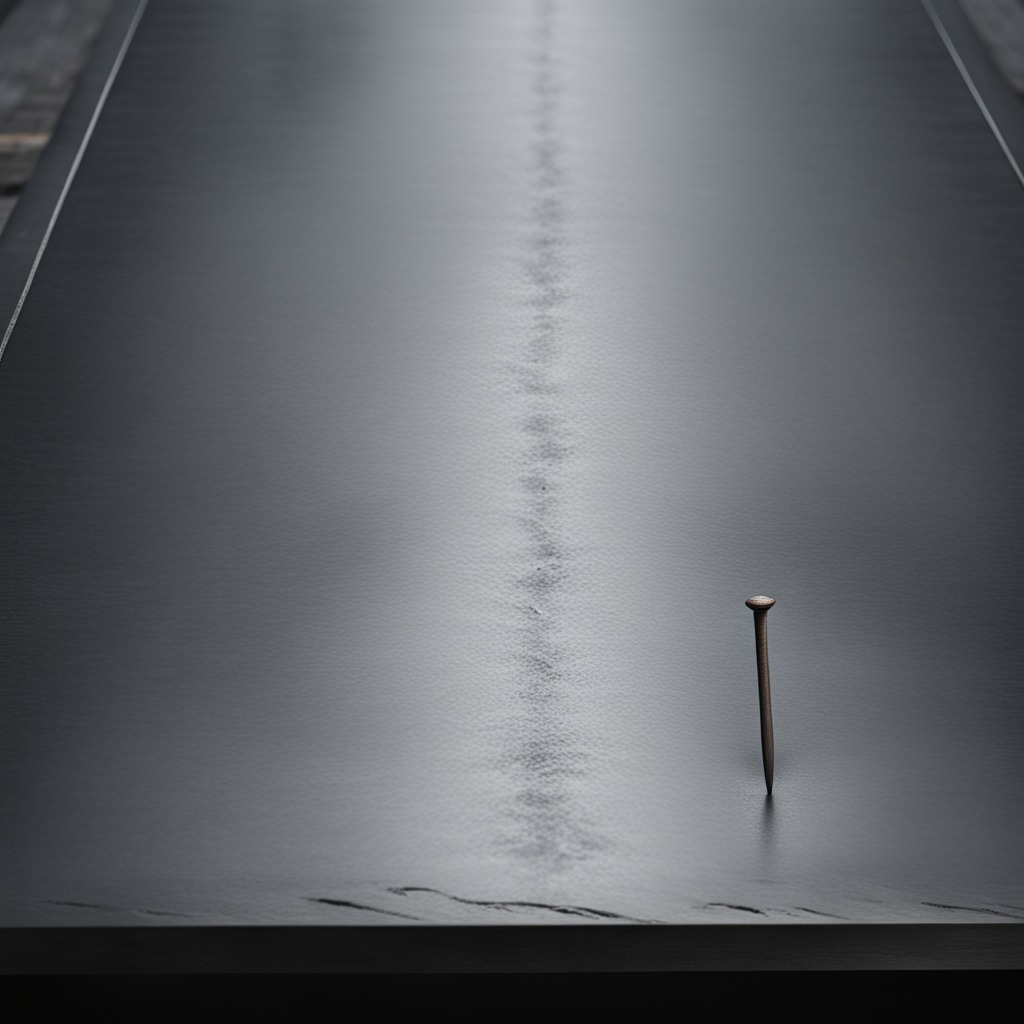
An iron nail is lying on the cold steel table in a mining workshop.